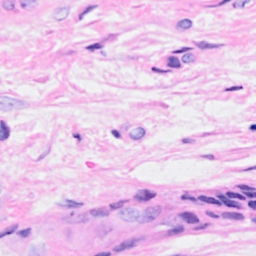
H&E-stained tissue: Breast